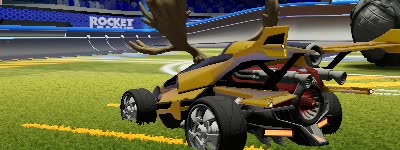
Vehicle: aftershock